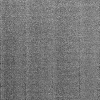
Atmospheric dust classification: dusty